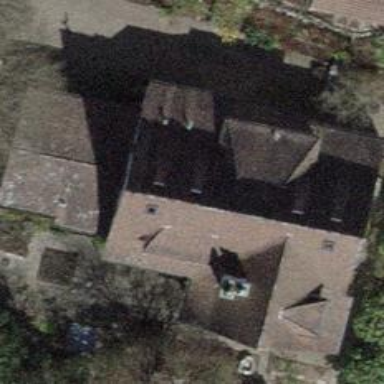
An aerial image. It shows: Residential building with tiled roof.